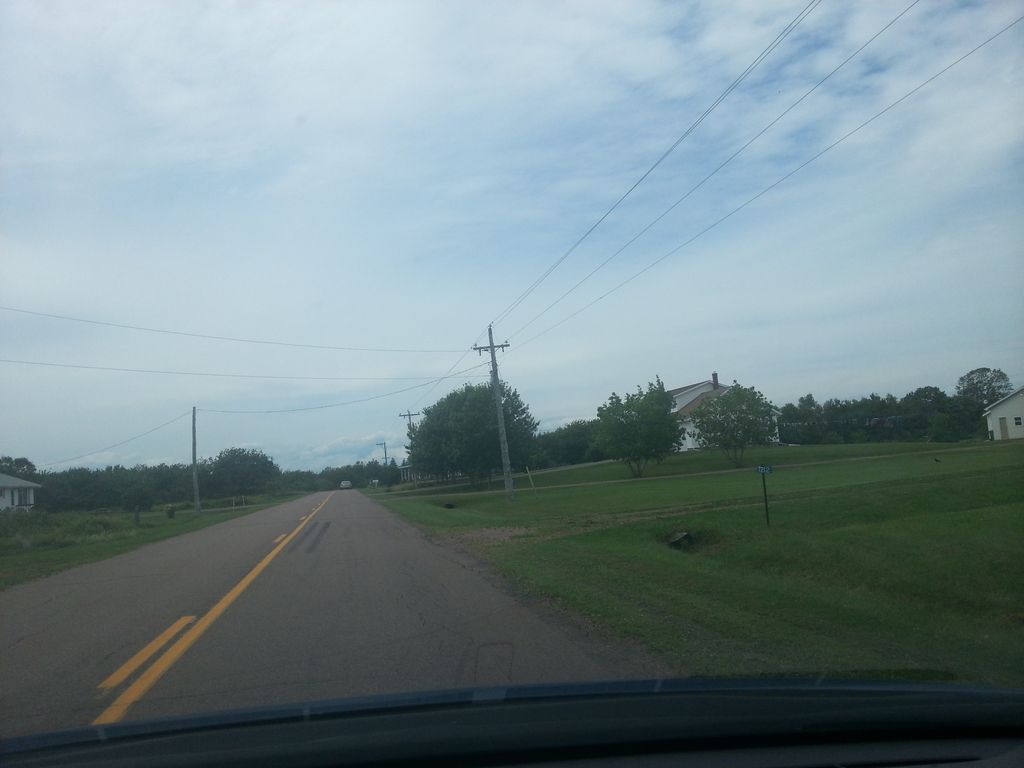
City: charlottetown